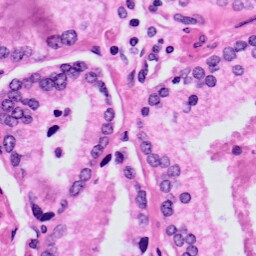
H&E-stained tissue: Prostate